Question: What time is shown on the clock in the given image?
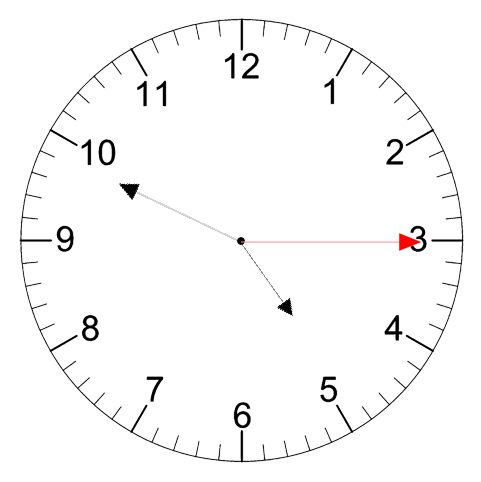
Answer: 04:49:15